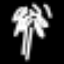
Label: palm tree